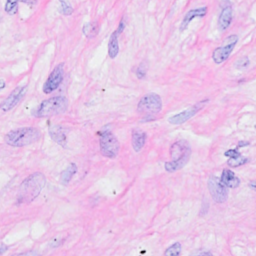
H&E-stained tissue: Breast